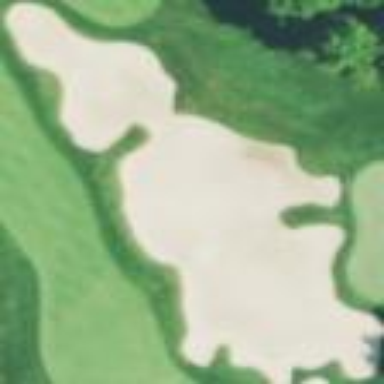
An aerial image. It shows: Golf bunker.